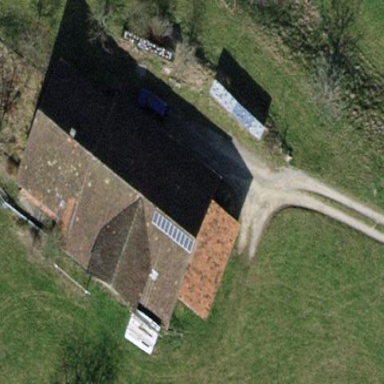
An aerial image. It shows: Farmyard in rural farm setting.